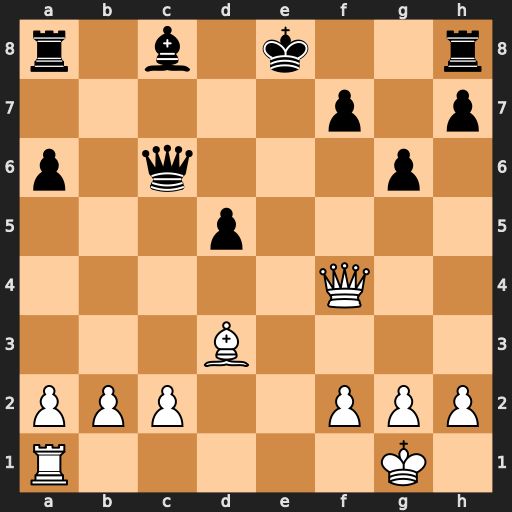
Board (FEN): r1b1k2r/5p1p/p1q3p1/3p4/5Q2/3B4/PPP2PPP/R5K1
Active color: w
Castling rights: kq
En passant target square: -
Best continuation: Qe5+ Kd7 Qxh8